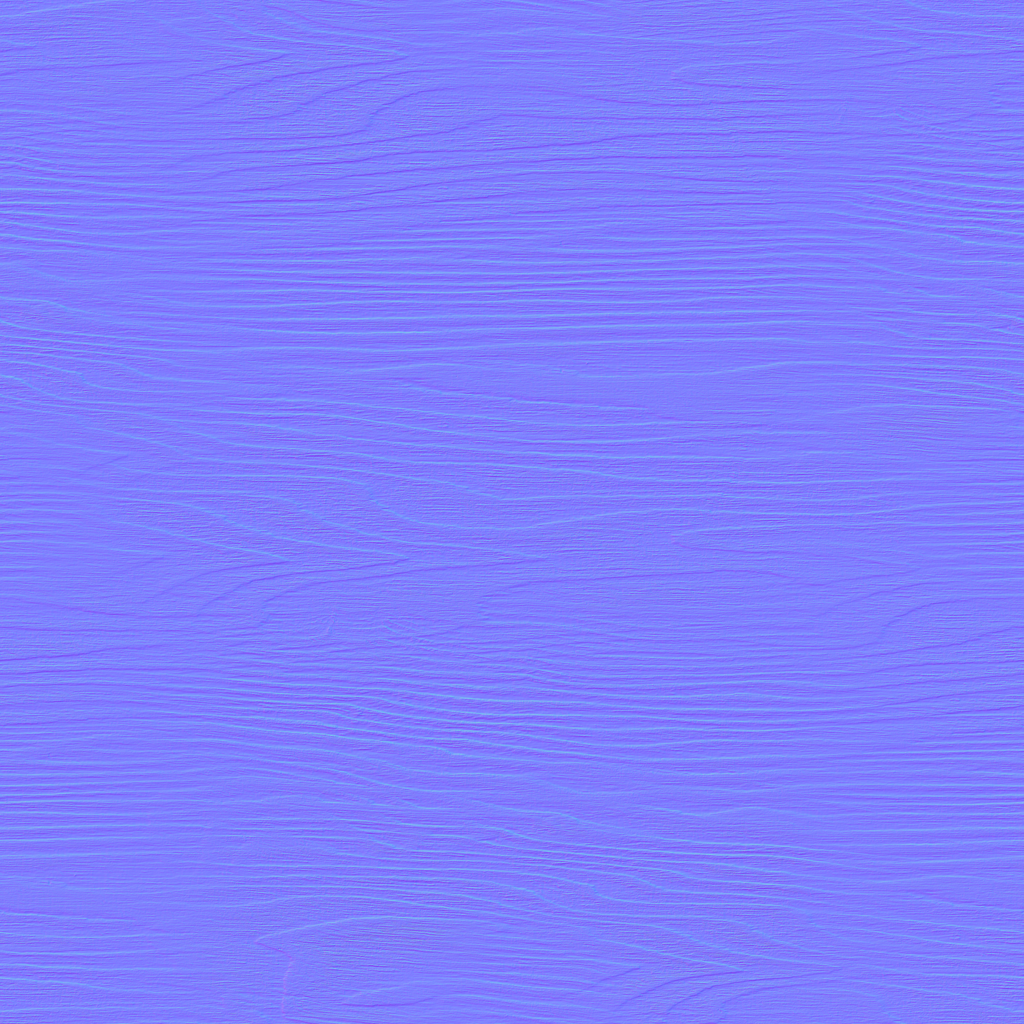
Texture map type: NormalDX